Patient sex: M
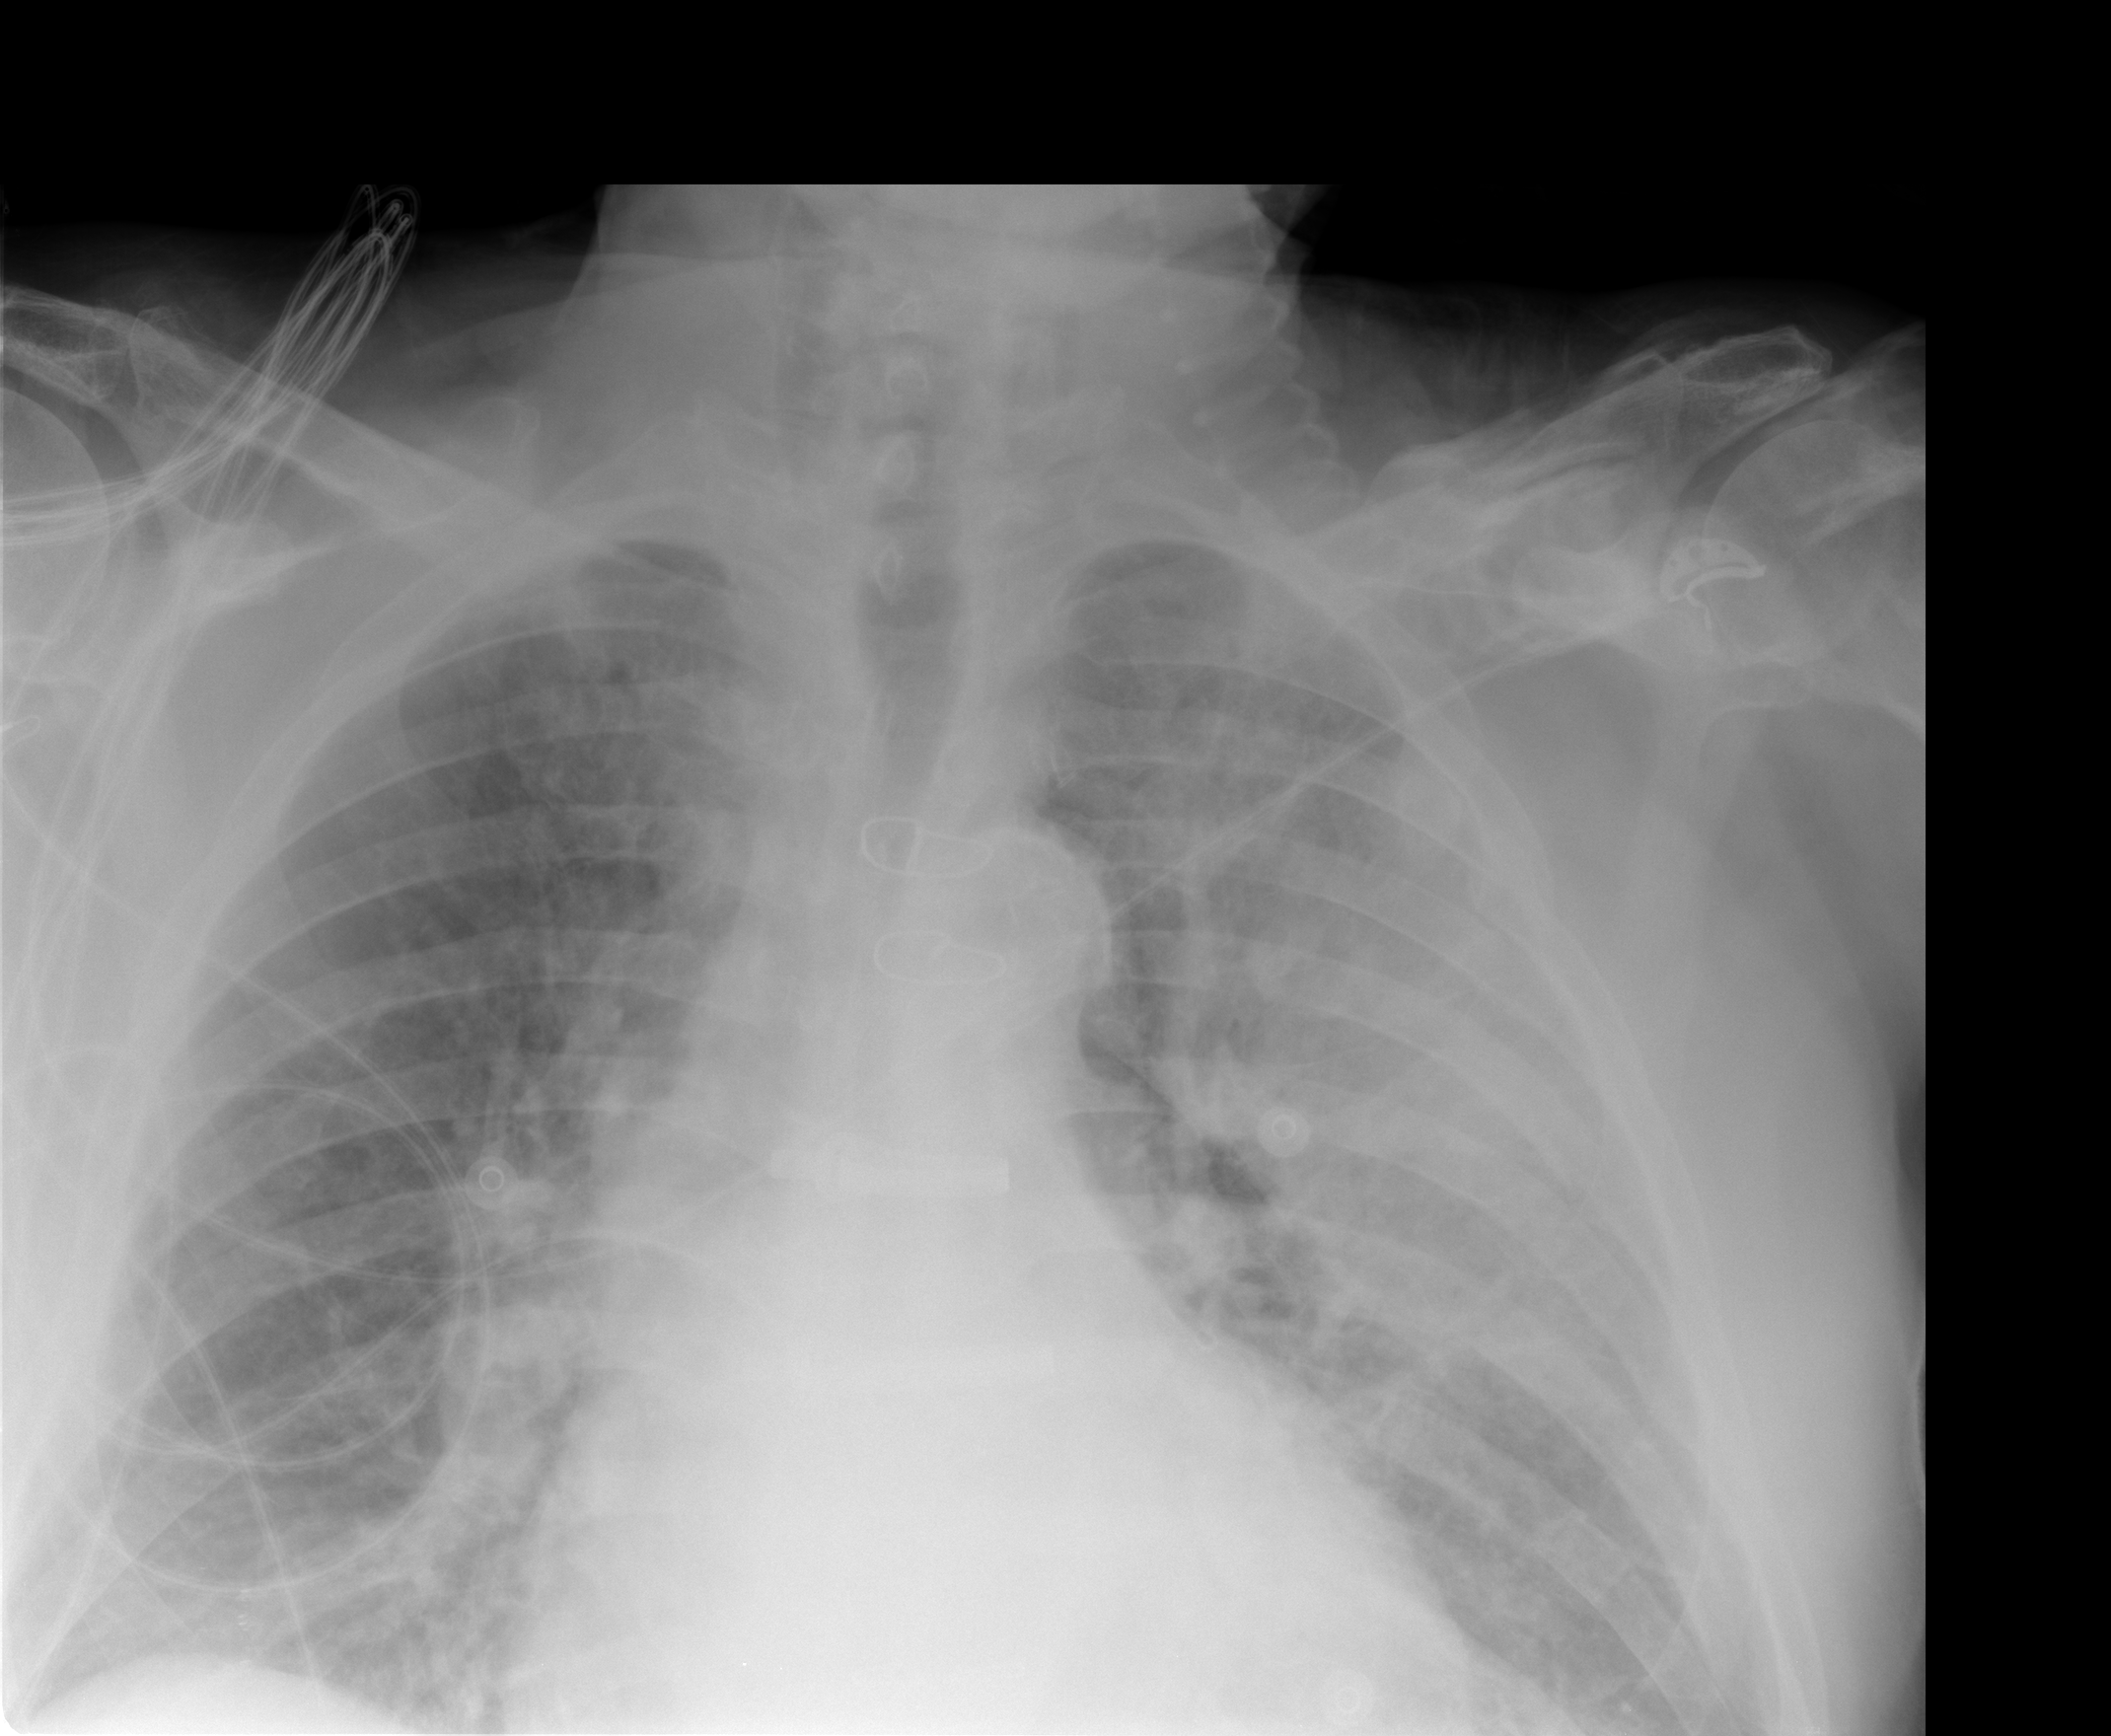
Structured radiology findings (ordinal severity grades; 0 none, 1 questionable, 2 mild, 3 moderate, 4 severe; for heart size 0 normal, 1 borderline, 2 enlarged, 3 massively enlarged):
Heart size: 2
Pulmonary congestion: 3
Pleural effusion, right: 0
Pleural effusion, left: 0
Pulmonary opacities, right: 3
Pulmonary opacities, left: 4
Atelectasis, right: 2
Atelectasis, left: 3